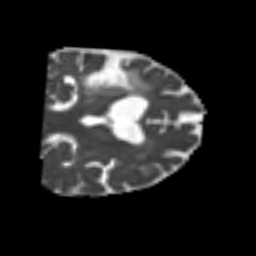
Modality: MD
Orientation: coronal
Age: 63
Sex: male
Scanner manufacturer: siemens
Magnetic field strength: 3 T
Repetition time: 4.987 s
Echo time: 0.0792 s